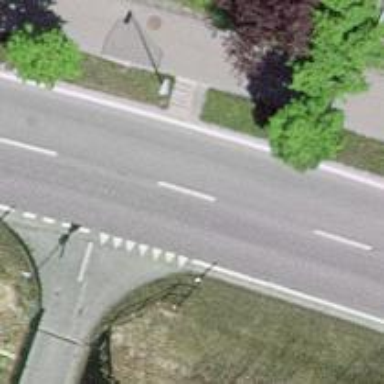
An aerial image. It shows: Set of steps on the road.